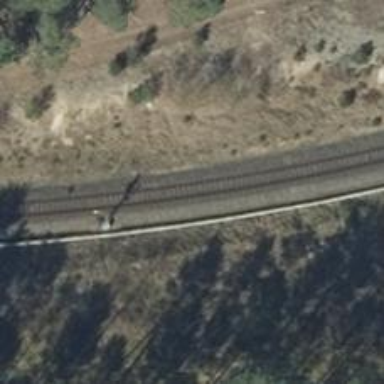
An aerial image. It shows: Railway signal.